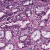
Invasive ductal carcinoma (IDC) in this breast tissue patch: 0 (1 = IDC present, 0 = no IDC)